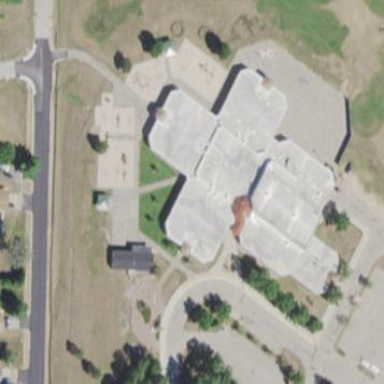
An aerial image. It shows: School building.